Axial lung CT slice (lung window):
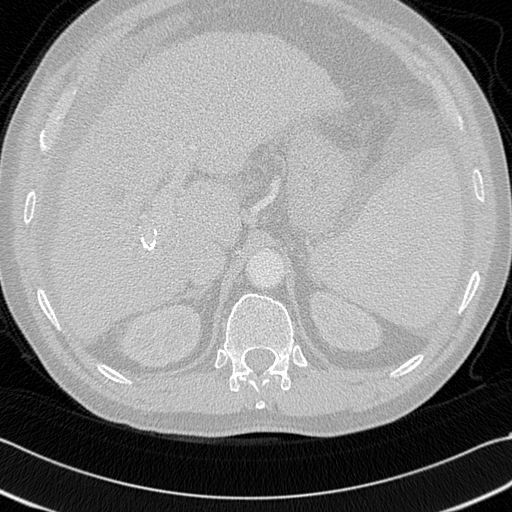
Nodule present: no